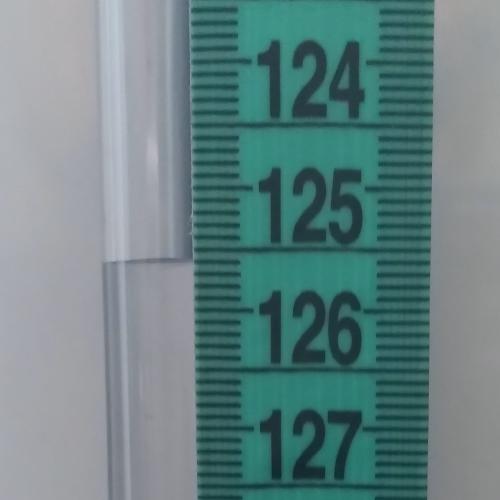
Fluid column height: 125.6 cm